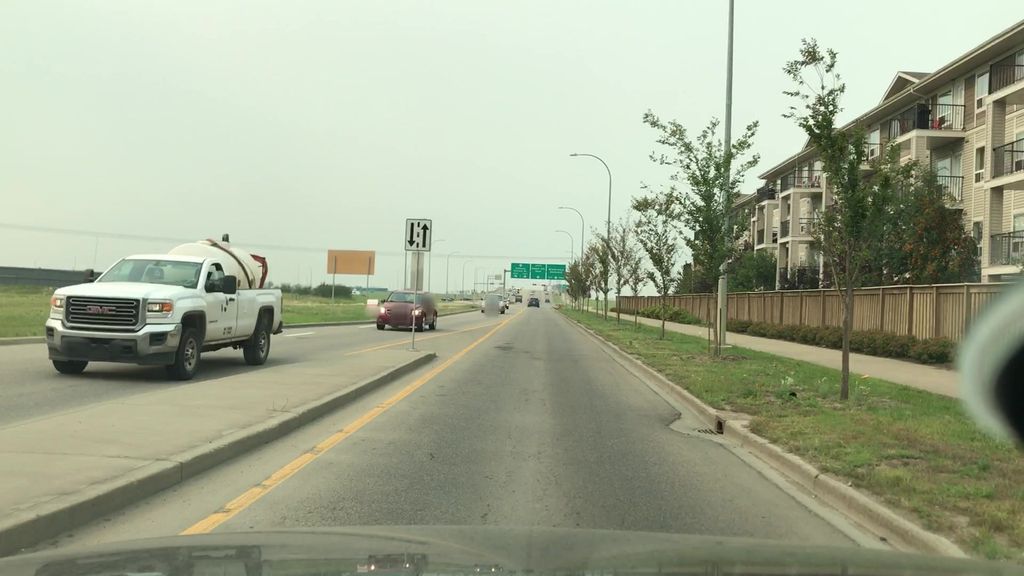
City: edmonton